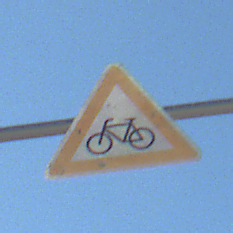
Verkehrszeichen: RadverkehrRechts
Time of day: Midday
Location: Outdoor (Nature)
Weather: Clear
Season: Summer
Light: Natural